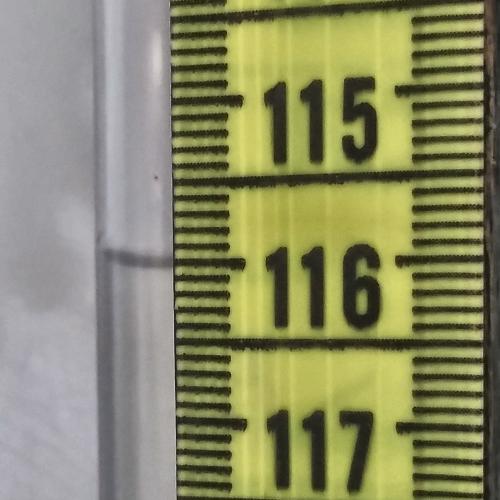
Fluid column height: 116.0 cm